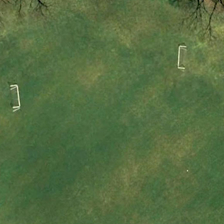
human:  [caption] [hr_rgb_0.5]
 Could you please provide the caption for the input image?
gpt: several trees are near a piece of green meadow .

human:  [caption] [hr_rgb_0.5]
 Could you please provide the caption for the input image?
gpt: several trees are near a piece of green meadow .

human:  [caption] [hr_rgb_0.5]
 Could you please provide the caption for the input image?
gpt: several trees are near a piece of green meadow .

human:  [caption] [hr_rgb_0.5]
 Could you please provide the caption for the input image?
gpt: several trees are near a piece of green meadow .

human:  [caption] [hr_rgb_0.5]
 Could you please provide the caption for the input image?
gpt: several trees are near a piece of green meadow .